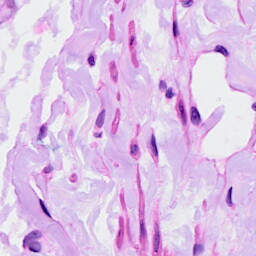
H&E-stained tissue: Ovarian